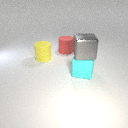
large gray metal cube above large cyan rubber cube